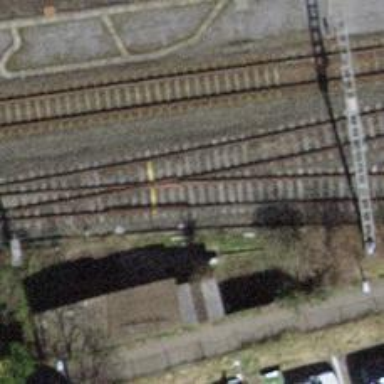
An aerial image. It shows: Siding railway track with one rail.